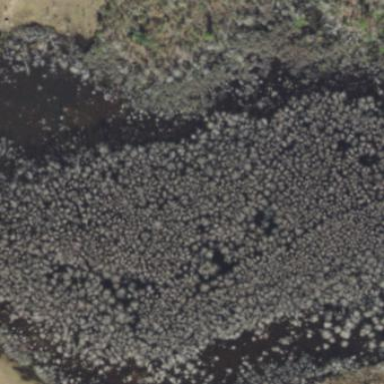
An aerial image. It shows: Swampy wetland with needle-leaved plants.